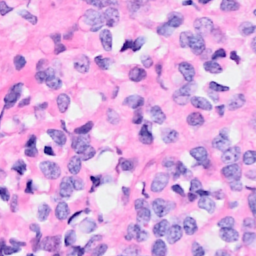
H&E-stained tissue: Breast